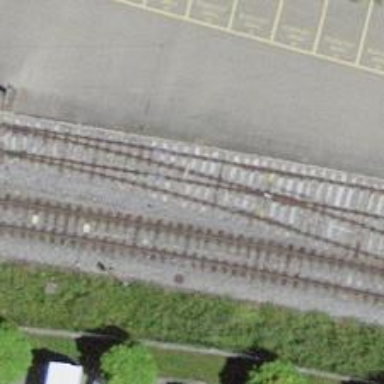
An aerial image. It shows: Railway track with electrified contact lines. This is siding track.